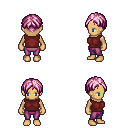
a pixel art fantasy rpg character, female body template, human, tanned skin, maroon sleeveless shirt, magenta pants, pink parted hairstyle, four views (front, back, left, right), 2x2 character sprite sheet, small pixel art, hard edges, no anti-aliasing